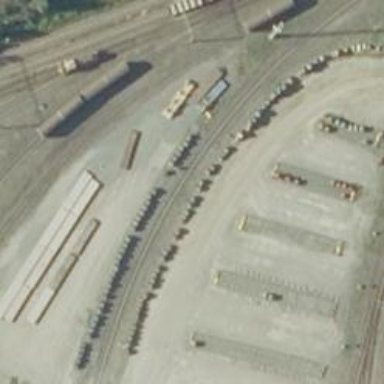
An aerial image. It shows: Railway spur service.